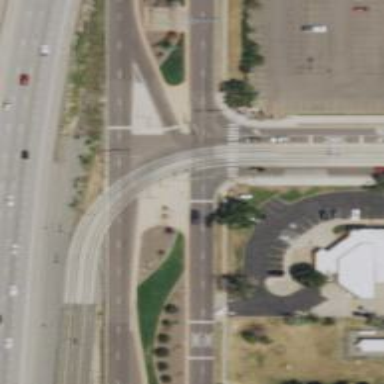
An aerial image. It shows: Secondary link road with asphalt surface.